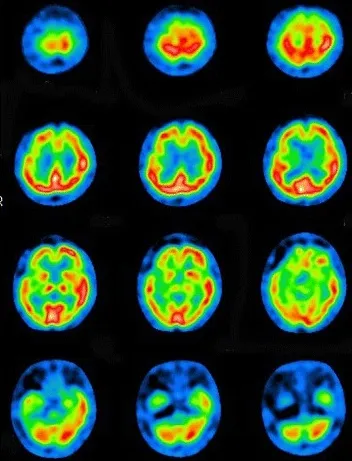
Single photon emission computed tomography imaging revealed obvious hypoperfusion of the right frontal and temporal cortices, basal ganglia and brainstem, while perfusion of right cerebellar cortex was mildly impaired.
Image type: radiology (spect)